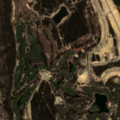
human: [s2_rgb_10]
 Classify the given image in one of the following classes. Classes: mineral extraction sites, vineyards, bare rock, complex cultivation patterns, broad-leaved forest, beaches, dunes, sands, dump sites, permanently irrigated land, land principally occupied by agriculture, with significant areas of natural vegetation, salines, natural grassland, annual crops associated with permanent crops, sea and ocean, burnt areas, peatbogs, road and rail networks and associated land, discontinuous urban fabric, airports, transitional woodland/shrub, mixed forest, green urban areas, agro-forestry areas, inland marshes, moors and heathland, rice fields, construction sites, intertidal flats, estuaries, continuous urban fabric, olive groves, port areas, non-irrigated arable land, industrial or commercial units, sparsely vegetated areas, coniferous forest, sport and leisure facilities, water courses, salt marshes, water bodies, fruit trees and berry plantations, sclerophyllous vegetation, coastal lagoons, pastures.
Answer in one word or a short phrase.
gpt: construction sites, sport and leisure facilities, coniferous forest, transitional woodland/shrub